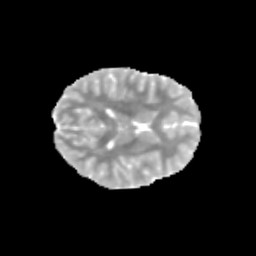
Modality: MD
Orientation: axial
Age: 10
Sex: female
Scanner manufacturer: siemens
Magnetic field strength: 3 T
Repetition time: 3.8 s
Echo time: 0.07 s